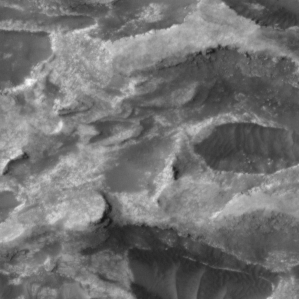
Label: non_frost